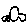
Label: car